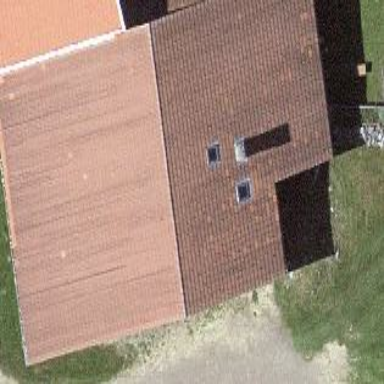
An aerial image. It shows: Farm building.